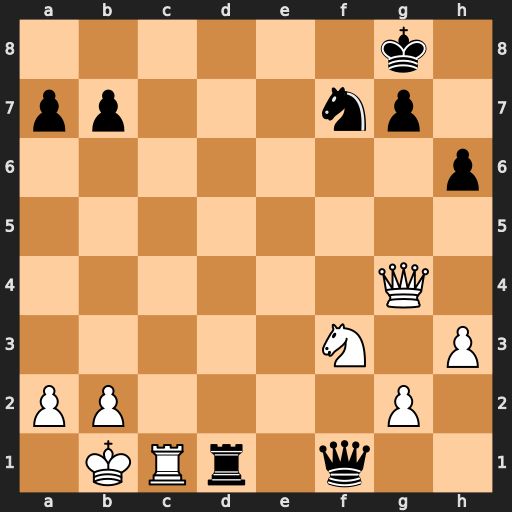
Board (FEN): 6k1/pp3np1/7p/8/6Q1/5N1P/PP4P1/1KRr1q2
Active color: w
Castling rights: -
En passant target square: -
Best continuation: Qc8+ Nd8 Qxd8+ Rxd8 Rxf1